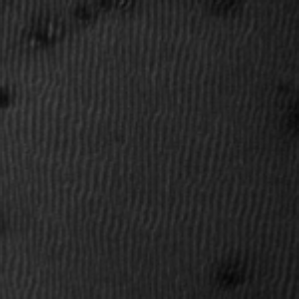
Label: frost